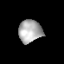
Tissue: lung
Cell type: Epithelial cells
Senescence score: 0.5658
Nuclear area (px): 518
Mean DAPI intensity: 173.747